Question: In my HTML source code, I have a code block like the following (I use showdown and highlight.js on this page):
'''
<pre><code class="cpp">
double myNumber = (double)4;
</code></pre>
'''
My problem is that the first linebreak remains part of the "code" block. It's probably because of the enclosing "pre" block, but I need that there because highlight.js expects it (also apparently the HTML5 standard <URL>:

So my question is,
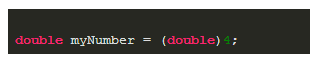
Answer: You could use this hack:
'''
pre:first-line {
line-height: 0;
}
'''